RGB frame:
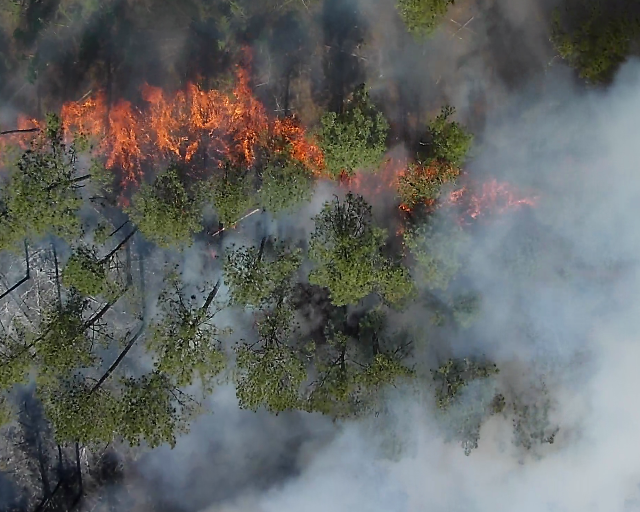
Thermal frame:
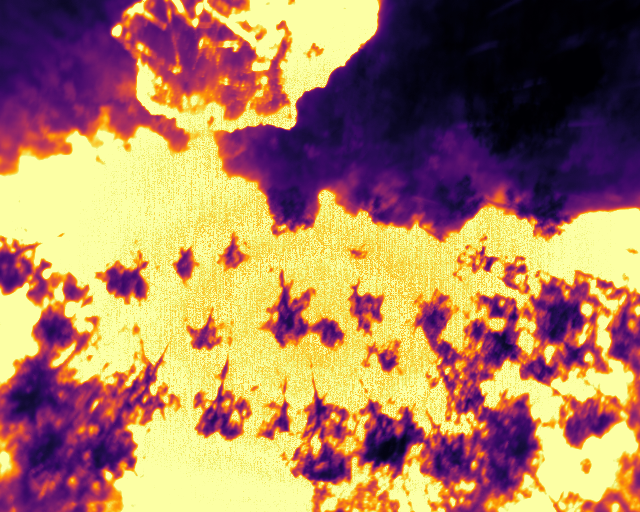
Captured: 2026-02-27 02:37:11
Pixels at or above 80 °C: 251401 (fraction of frame: 0.7672)